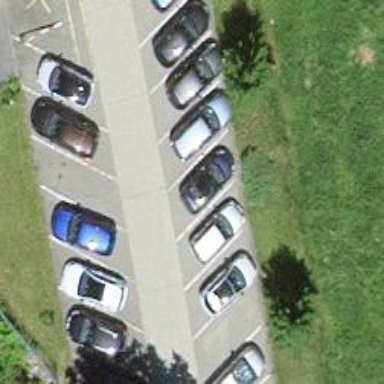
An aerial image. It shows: Parking area with surface.